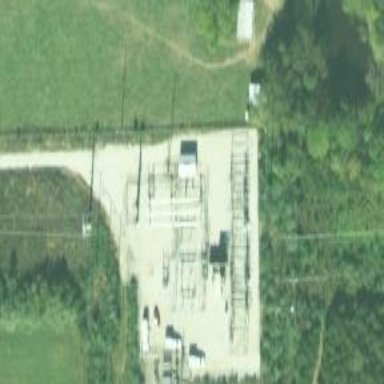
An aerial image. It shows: Distribution substation surrounded by fence.